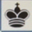
Piece: bK